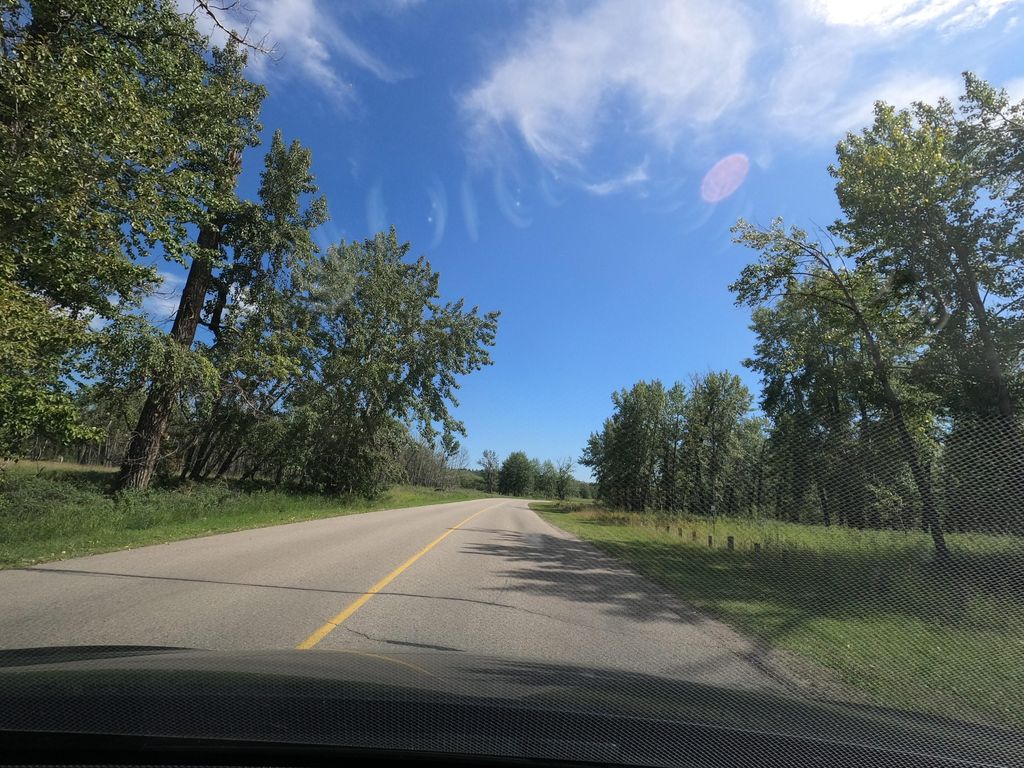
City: calgary